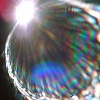
Label: sunburn